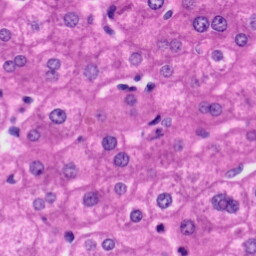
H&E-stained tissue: Liver